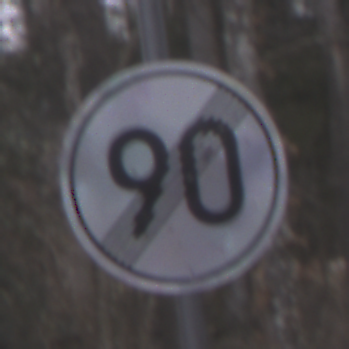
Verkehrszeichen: EndeGeschwindigkeit90
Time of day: Midday
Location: Outdoor (Nature)
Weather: Overcast
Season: Autumn
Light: Natural